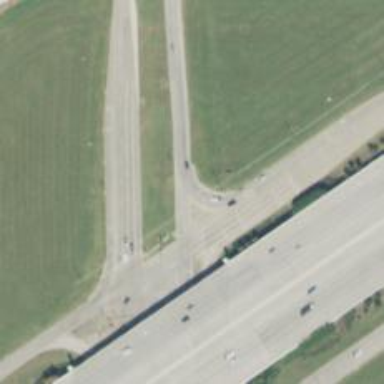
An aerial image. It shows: Secondary link road.